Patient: sex M, age 66
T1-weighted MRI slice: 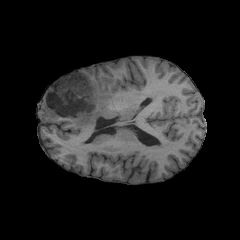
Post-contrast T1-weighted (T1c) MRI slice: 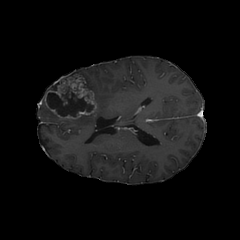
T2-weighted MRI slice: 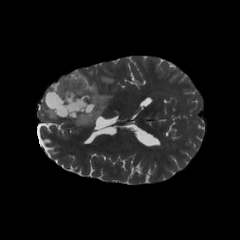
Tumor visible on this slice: yes
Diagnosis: Glioblastoma, IDH-wildtype
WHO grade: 4